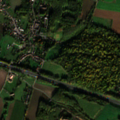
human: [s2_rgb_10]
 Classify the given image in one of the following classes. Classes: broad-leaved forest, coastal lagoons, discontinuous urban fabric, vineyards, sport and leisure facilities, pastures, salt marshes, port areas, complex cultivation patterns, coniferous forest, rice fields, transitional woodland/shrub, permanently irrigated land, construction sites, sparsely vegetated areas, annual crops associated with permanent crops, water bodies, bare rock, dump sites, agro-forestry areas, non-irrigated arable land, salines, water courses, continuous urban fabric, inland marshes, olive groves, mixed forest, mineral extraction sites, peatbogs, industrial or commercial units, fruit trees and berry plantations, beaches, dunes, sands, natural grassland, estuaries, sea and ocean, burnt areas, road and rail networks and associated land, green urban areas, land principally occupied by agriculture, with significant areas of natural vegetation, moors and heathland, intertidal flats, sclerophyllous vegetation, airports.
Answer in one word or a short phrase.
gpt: discontinuous urban fabric, non-irrigated arable land, complex cultivation patterns, land principally occupied by agriculture, with significant areas of natural vegetation, broad-leaved forest